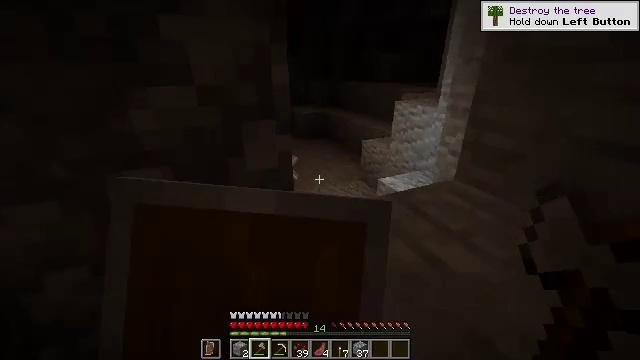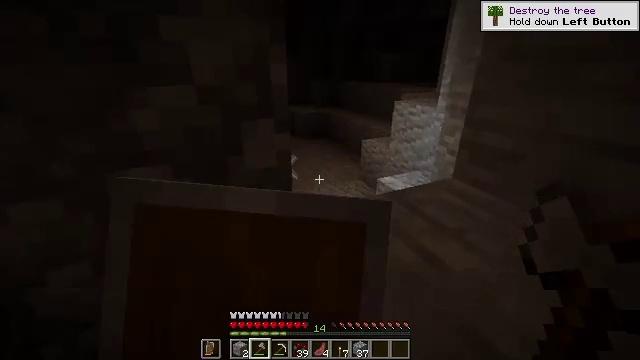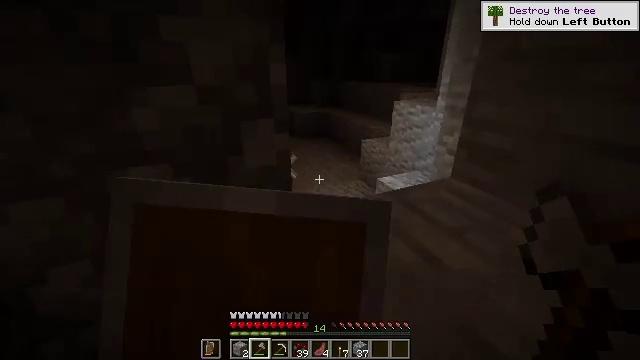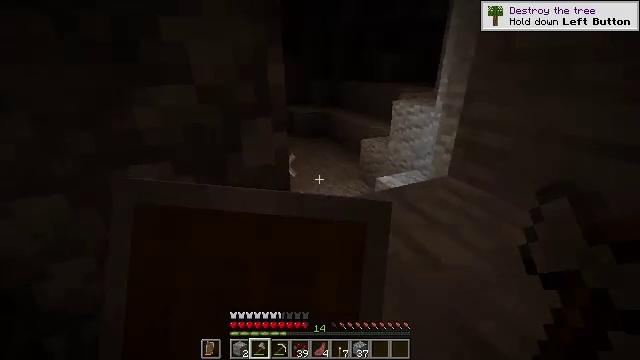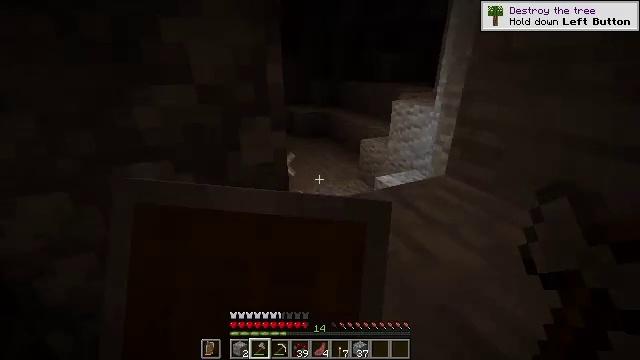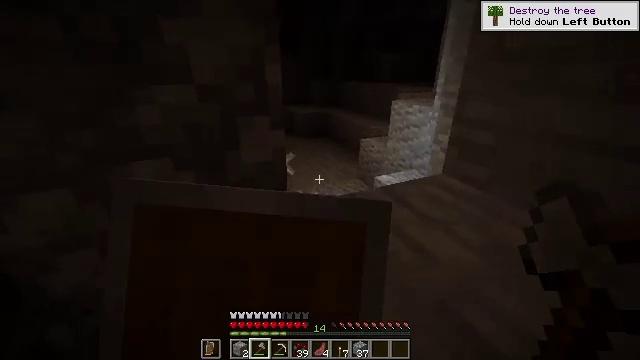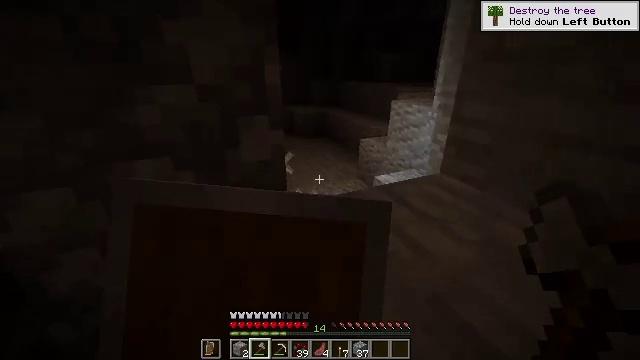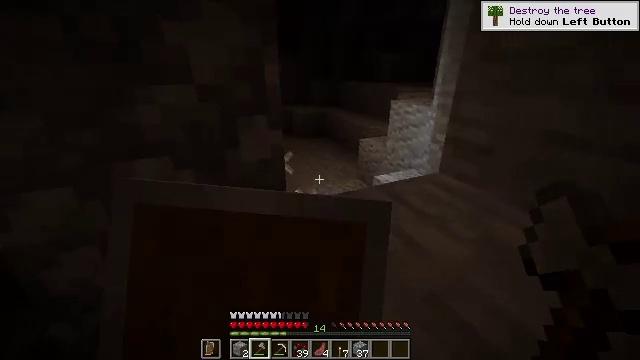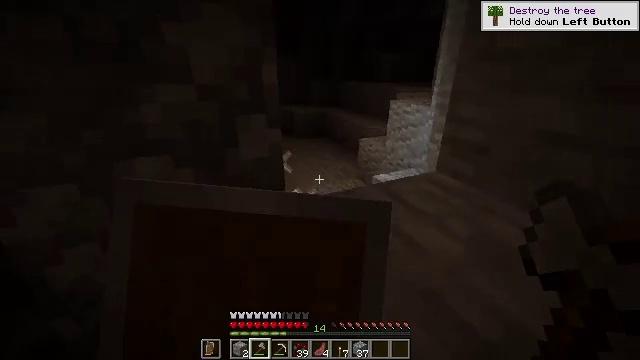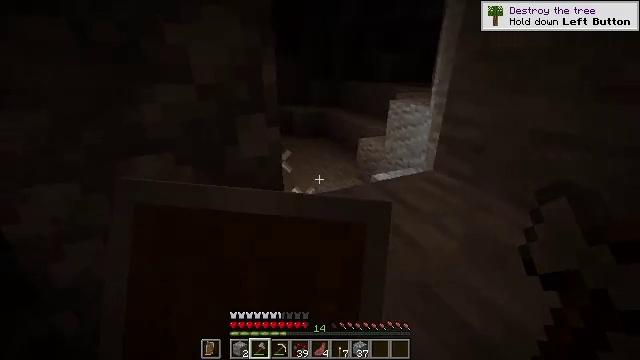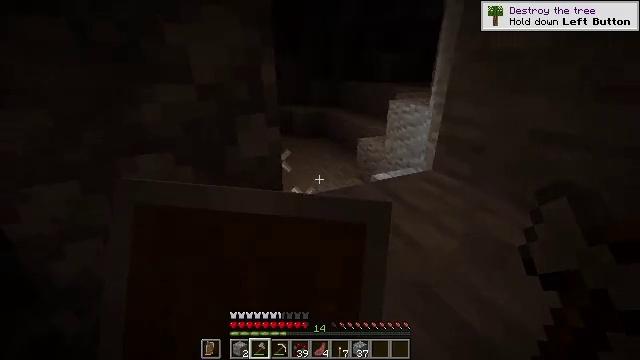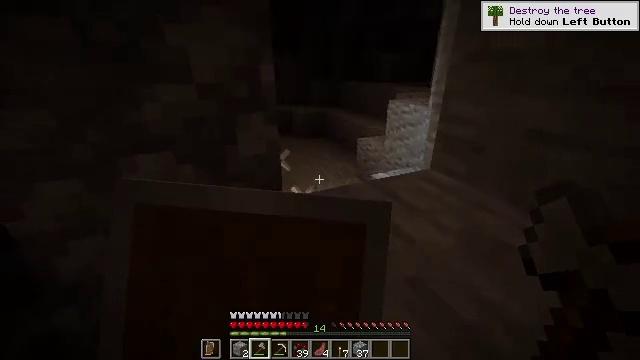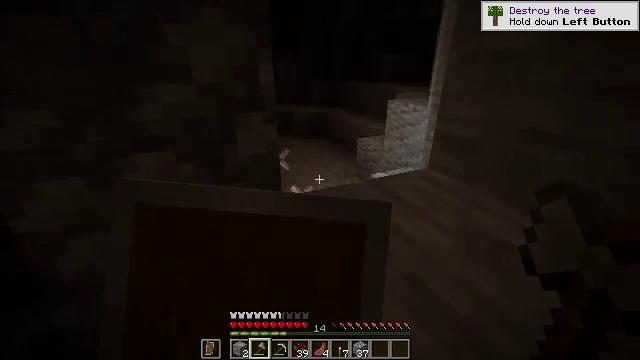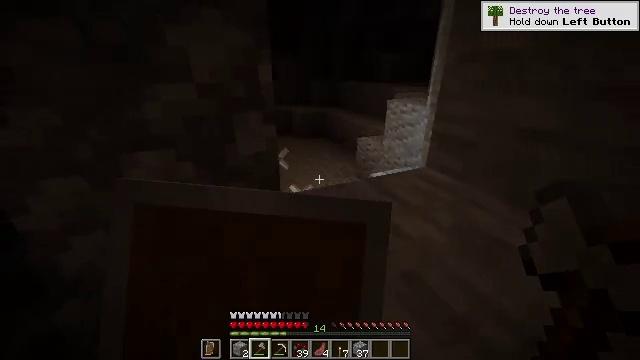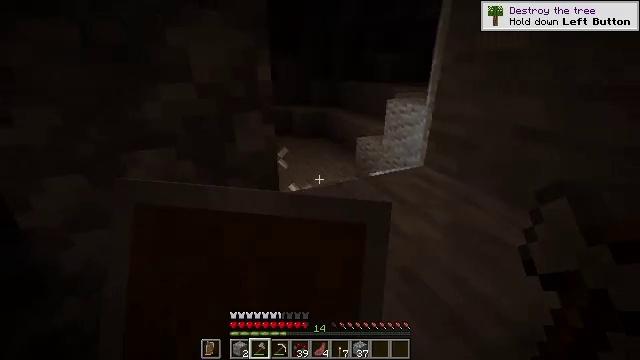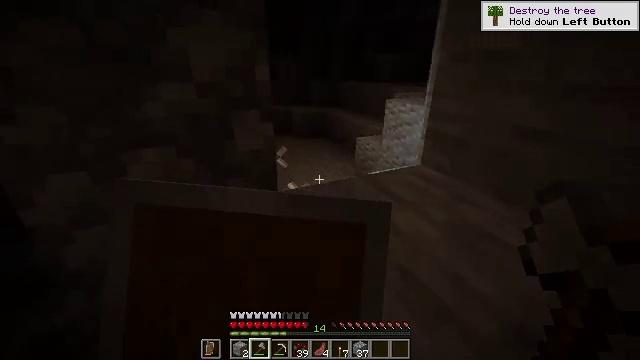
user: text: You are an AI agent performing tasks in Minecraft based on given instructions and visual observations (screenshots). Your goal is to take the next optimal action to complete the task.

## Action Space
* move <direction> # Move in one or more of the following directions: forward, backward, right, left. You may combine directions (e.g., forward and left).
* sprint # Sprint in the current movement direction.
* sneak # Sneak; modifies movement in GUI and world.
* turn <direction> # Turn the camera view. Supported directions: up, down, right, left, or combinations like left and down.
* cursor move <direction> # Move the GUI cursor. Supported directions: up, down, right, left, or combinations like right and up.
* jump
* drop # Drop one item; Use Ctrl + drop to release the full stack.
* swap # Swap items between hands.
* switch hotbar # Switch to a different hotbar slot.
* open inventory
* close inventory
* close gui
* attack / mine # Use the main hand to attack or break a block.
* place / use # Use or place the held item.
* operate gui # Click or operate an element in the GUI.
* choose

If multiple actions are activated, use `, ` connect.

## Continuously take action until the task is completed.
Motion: motion action
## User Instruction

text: Combat the skeleton.
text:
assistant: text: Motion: move right, use / place
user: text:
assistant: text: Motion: move right, use / place
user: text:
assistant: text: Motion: move right, use / place
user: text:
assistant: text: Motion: move right, use / place
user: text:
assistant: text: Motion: move right, use / place
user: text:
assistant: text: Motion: move right, use / place
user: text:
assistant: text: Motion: move right, use / place
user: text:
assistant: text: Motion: move right, use / place
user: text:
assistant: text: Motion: move right, use / place
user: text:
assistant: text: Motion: move right, use / place
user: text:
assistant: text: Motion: move right, use / place
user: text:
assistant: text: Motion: move right, use / place
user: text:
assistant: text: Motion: move right, use / place
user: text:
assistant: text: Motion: move right, use / place
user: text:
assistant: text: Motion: move right, use / place
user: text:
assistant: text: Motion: move right, use / place
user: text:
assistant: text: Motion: move right, use / place
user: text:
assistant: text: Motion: move right, turn left and down, use / place
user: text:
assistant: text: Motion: move right, turn left and down, use / place
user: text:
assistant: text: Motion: move right, turn left and up, use / place
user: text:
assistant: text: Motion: turn left, use / place
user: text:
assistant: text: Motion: use / place
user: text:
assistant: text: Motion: use / place
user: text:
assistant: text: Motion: move left, use / place
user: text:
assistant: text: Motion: move left, use / place
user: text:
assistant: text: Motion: move left, use / place
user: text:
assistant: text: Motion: move left, use / place
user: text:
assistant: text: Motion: move left, use / place
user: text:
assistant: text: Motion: move left, use / place
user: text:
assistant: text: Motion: move left, turn right and down, use / place